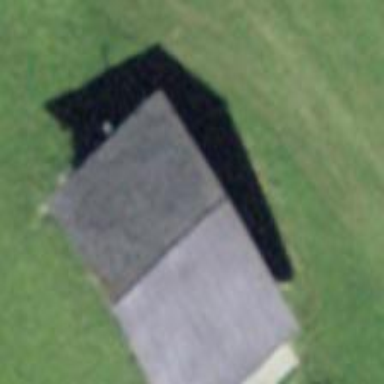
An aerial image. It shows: Cabin.